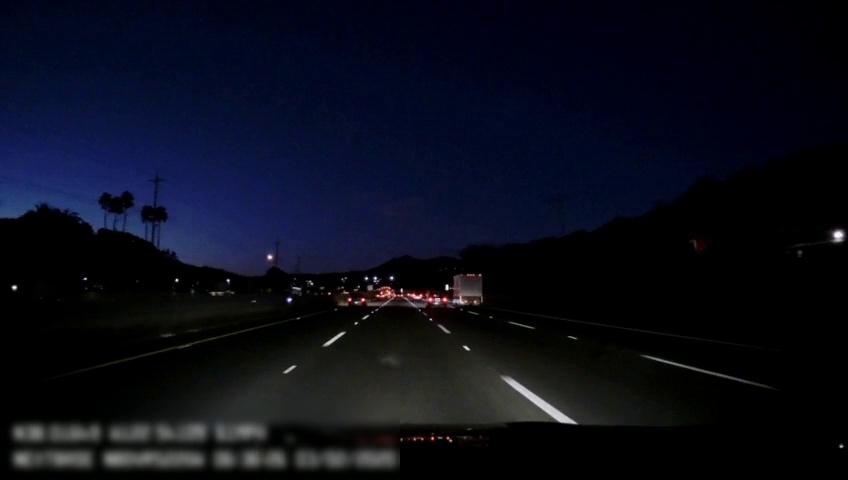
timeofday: Night
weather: Other
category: Drivable Space
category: Vehicles | Car
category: Vehicles | Car
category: Vehicles | Truck
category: Vehicles | Car
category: Lanes | Alternate Lane
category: Lanes | Current Lane
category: Lanes | Current Lane
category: Lanes | Alternate Lane
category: Lanes | Alternate Lane